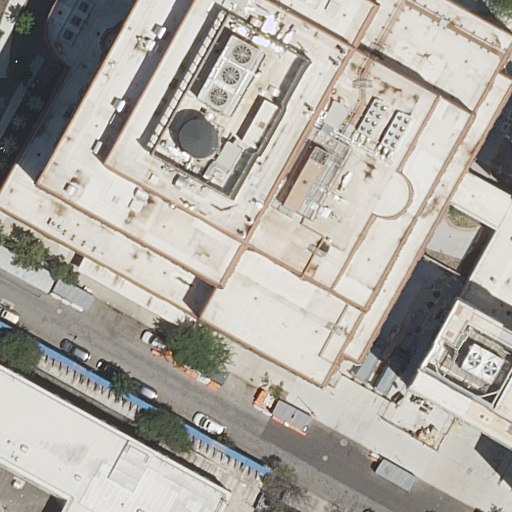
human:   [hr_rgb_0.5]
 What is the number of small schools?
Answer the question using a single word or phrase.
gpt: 0

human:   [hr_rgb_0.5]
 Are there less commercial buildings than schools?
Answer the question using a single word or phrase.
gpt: yes

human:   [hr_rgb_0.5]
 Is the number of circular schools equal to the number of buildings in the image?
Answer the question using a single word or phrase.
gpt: no

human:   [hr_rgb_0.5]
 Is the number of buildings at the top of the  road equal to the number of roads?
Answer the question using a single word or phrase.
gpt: yes

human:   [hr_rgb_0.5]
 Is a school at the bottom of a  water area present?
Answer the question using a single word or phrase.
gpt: no

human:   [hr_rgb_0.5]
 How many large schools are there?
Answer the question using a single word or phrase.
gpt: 1

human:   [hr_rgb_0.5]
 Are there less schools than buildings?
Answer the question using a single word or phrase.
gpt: yes

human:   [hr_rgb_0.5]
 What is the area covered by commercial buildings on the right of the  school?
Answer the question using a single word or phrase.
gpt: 0m2

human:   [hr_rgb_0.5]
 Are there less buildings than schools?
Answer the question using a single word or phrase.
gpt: no

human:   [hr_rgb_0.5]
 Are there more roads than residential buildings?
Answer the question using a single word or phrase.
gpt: no

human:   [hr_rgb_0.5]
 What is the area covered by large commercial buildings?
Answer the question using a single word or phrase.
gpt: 0m2

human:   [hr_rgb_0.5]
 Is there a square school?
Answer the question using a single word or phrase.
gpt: no

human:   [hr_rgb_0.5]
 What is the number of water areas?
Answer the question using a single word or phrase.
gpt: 0

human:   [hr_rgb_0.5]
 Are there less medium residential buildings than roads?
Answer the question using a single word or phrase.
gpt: yes

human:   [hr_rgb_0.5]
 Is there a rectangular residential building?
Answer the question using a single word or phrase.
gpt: yes

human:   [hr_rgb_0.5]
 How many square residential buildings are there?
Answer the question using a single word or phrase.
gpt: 0

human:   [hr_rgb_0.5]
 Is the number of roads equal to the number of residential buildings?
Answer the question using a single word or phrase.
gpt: no

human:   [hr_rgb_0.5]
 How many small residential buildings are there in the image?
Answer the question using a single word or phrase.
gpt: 0

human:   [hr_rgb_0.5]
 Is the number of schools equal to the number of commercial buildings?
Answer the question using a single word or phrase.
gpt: no

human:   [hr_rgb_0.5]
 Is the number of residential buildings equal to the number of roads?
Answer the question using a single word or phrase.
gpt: no

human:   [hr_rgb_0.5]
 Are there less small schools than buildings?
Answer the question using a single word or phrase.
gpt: yes

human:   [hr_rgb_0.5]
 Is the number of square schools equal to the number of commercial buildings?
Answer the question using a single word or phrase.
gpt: yes

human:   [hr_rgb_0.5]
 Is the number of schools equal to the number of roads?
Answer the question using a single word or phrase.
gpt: yes

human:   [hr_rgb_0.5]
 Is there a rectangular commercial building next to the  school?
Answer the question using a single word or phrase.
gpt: no

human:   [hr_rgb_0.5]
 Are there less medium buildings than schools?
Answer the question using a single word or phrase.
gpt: yes

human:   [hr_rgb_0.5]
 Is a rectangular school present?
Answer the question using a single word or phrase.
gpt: yes

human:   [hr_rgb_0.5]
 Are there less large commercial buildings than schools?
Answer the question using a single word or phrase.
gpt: yes

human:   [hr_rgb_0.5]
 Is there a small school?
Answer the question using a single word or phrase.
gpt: no

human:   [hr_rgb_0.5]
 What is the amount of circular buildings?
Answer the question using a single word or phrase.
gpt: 0

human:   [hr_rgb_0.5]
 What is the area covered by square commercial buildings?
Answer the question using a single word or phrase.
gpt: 0m2

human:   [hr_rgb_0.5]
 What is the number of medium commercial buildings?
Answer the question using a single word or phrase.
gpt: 0

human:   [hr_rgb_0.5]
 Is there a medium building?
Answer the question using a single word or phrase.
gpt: no

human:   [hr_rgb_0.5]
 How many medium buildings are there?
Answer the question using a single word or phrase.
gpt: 0

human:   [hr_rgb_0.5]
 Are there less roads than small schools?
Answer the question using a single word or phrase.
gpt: no

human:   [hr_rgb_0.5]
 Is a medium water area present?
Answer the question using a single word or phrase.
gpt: no

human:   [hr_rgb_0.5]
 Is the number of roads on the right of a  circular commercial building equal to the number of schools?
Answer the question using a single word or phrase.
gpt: no